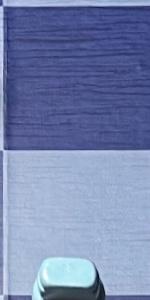
Label: Empty